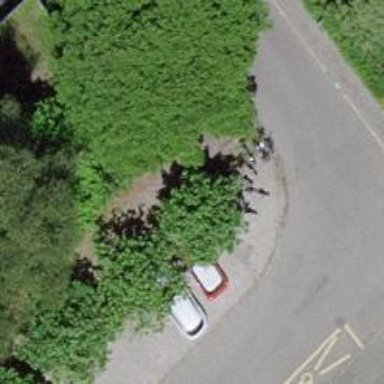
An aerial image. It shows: Bicycle rental facility.